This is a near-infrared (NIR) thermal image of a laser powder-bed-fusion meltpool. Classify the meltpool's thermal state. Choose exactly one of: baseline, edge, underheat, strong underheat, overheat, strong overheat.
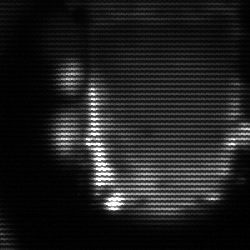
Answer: baseline